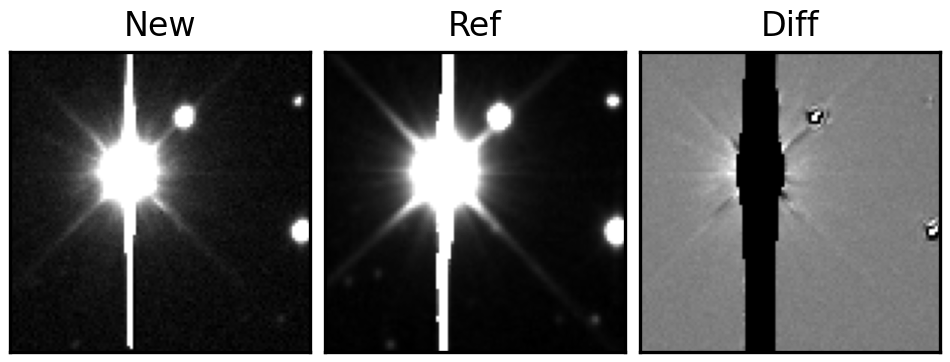
Label: bogus